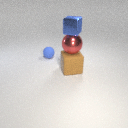
small blue rubber sphere behind large brown rubber cube